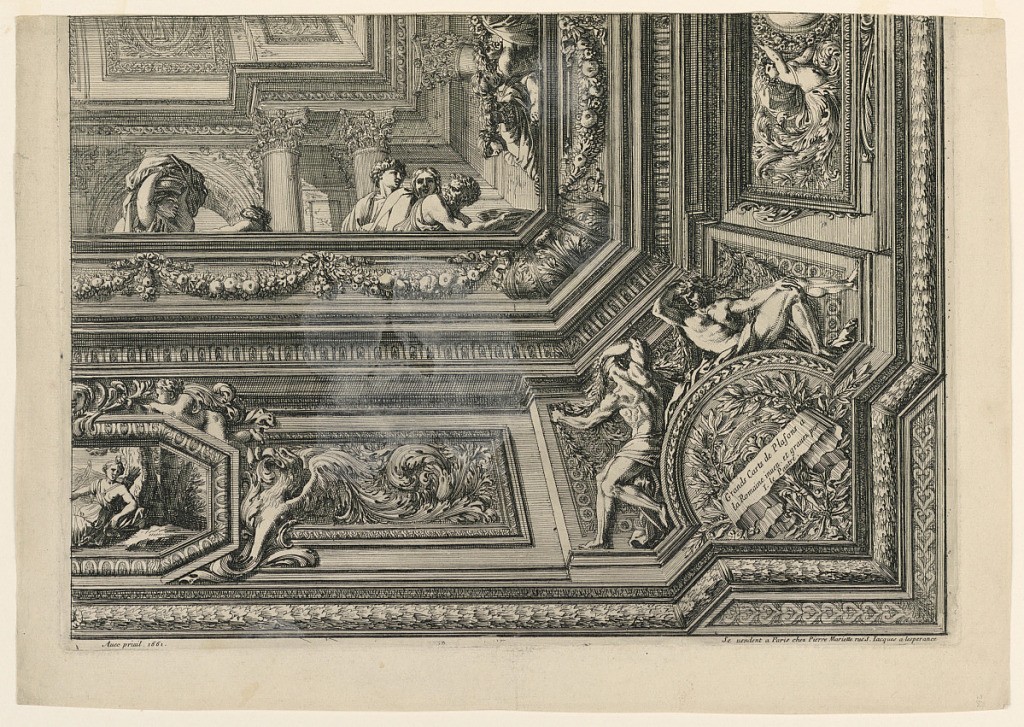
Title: Ceiling, from "Grands Carts de Plafons"
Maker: Jean Le Pautre, French, 1618–1682
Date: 1661
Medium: Etching on paper
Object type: Print
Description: A = Jombert 39, 1. Address in bottom margin: ''Auec priuil. 1661.,'' at left; ''Se vendent a Paris chez Pierre Mariette rue S. Iacquis a lesperance,'' at right. No number. B = J. 39, 3. Bottom margin like A, but without the date. C = J. 39, 4; like B. D = J. 39, 5; like B. | Mat 14x18 | Guilmard, p. 71, No. 39